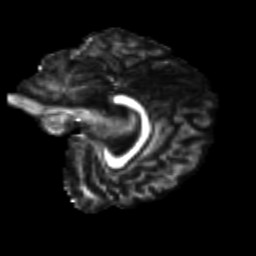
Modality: FA
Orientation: sagittal
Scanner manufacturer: siemens
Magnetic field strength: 3 T
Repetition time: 9.2 s
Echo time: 0.084 s